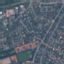
Label: Residential